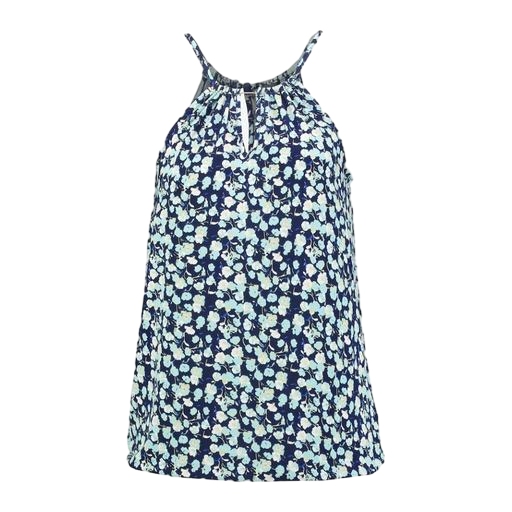
blue floral tie-neck top, blue floral-print tank top, blue sleeveless floral-print shirt, white background